Field crop: maize
Growth stage: 2
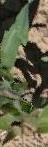
Species: maize